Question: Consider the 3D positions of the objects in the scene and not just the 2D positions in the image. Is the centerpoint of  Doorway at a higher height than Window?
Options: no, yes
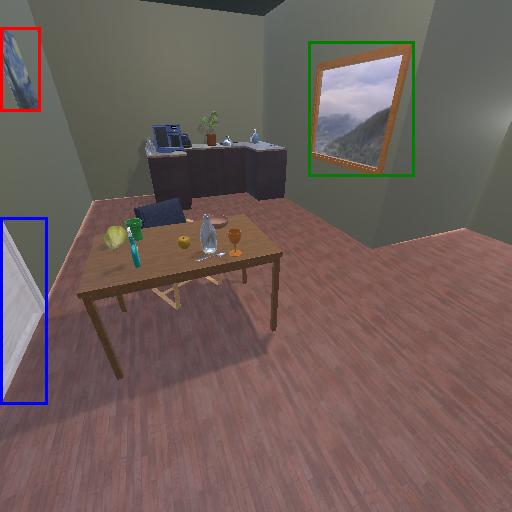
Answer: no